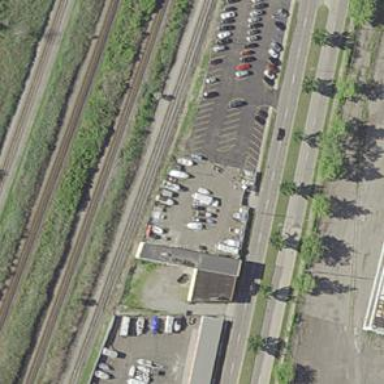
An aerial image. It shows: Parking area with asphalt surface.